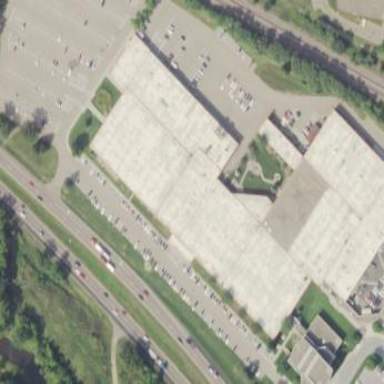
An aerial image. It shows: College building.